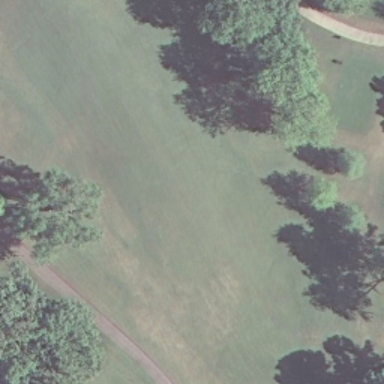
This is a part of a golf course with turfs and some trees .